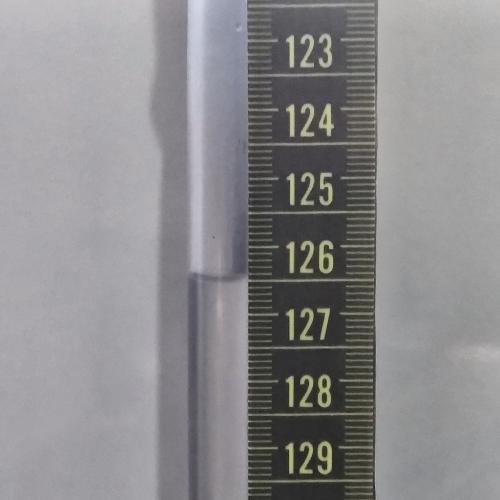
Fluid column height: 126.5 cm